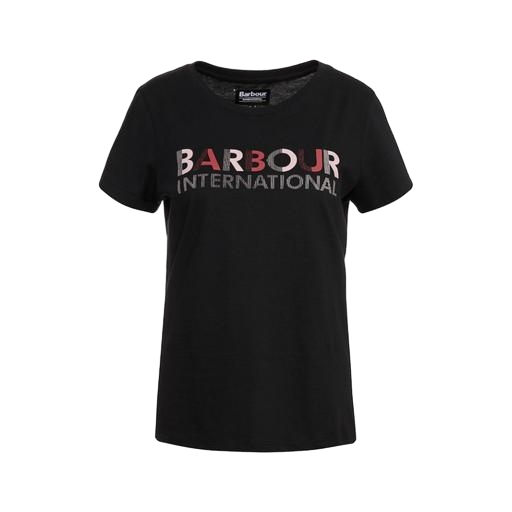
black embroidered logo t-shirt, black graphic t-shirt, black logo print t-shirt, white background